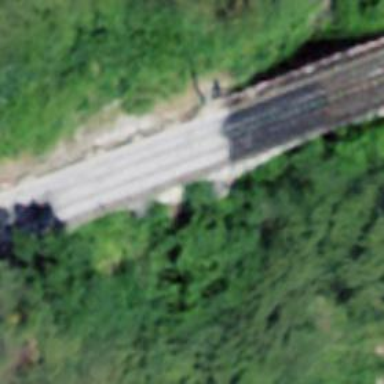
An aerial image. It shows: Narrow-gauge railway bridge with electrified contact lines and one track.